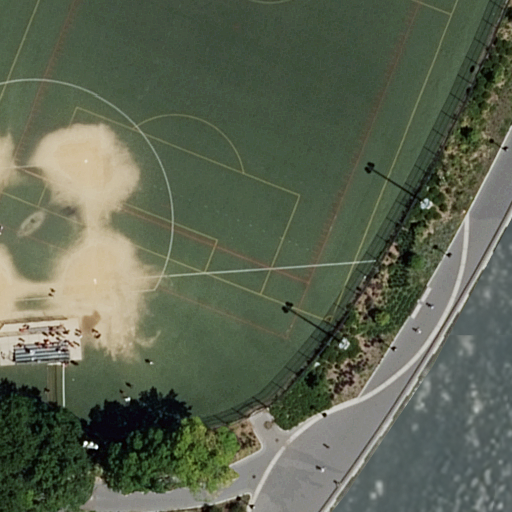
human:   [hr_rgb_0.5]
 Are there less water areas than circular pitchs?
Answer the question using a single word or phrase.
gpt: no

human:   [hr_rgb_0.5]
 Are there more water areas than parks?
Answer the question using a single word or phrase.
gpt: no

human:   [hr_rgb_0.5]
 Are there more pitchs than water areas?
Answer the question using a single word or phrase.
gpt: yes

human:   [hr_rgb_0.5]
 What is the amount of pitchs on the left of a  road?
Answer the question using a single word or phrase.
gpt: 1

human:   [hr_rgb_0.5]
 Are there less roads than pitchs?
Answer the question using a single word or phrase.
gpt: no

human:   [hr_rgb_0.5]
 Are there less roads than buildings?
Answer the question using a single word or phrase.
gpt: no

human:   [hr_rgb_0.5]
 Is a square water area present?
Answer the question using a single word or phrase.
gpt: no

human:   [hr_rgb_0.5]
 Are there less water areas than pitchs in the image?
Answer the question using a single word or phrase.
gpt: yes

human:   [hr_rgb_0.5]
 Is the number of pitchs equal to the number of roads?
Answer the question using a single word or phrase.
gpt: yes

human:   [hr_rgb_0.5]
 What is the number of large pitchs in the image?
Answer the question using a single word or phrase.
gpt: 1

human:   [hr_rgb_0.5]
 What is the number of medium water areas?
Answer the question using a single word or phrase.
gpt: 0

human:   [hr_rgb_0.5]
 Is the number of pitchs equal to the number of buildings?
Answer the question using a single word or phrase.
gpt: no

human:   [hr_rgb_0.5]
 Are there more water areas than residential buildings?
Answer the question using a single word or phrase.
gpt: yes

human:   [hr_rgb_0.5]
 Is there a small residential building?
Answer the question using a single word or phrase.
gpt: no

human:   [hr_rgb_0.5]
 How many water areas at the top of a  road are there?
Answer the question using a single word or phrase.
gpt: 0

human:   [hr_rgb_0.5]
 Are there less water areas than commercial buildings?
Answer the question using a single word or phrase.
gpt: no

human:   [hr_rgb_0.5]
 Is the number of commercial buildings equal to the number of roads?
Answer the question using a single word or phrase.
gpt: no

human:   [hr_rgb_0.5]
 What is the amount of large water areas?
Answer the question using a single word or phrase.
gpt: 1

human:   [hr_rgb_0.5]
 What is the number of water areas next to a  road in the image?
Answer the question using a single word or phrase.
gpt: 1

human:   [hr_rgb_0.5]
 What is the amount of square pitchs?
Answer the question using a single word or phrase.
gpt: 0

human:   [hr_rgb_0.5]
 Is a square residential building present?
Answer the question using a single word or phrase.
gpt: no

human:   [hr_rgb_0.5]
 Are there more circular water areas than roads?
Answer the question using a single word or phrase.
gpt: no

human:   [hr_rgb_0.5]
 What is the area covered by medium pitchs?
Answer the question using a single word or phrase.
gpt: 143m2

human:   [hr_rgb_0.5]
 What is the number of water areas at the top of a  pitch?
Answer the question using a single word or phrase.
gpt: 0

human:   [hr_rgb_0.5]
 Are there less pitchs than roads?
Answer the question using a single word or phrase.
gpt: no

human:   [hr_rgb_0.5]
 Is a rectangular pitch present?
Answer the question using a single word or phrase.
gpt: yes

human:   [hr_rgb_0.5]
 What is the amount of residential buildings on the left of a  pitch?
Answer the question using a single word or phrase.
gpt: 0

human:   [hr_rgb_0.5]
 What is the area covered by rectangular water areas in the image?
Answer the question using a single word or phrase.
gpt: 1122m2

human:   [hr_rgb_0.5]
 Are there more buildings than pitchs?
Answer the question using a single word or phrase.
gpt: no

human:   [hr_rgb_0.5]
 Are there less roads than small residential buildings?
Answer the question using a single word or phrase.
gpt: no

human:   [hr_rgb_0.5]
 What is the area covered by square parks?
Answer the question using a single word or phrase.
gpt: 0m2

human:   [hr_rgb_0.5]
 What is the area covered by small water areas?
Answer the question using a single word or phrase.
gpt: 0m2

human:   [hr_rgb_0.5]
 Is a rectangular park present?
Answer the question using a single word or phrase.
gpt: yes

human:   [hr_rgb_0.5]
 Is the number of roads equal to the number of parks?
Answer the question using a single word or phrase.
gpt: no

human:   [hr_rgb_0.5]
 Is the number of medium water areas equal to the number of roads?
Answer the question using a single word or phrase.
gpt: no

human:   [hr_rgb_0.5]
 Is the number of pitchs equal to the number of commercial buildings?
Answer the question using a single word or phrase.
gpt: no